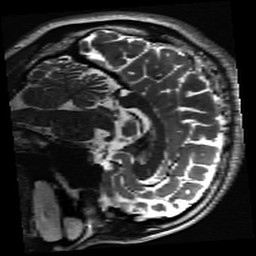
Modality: inplaneT2
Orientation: sagittal